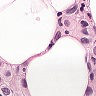
Metastatic tissue present: yes